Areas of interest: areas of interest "Logistics and Express Delivery"
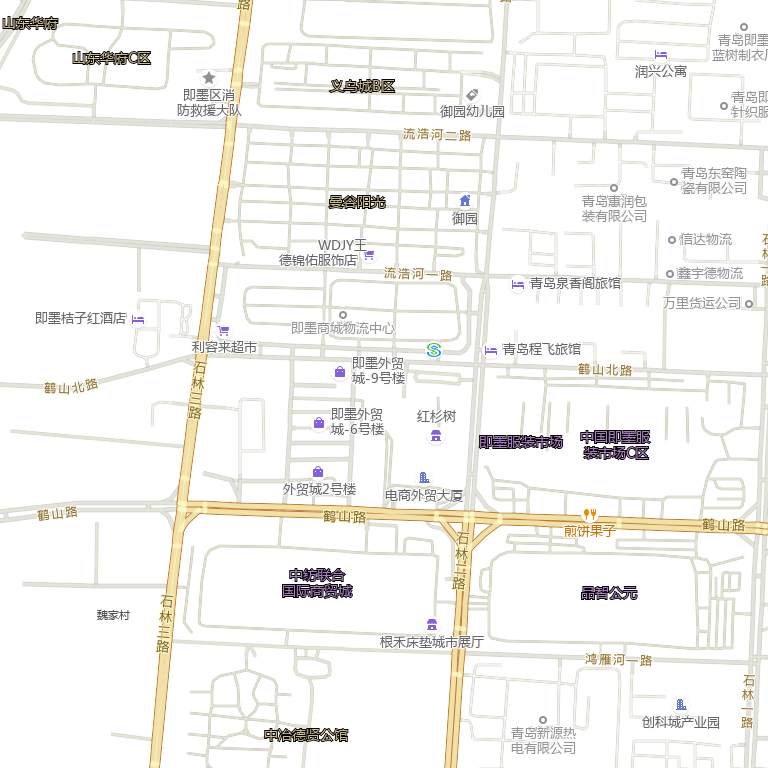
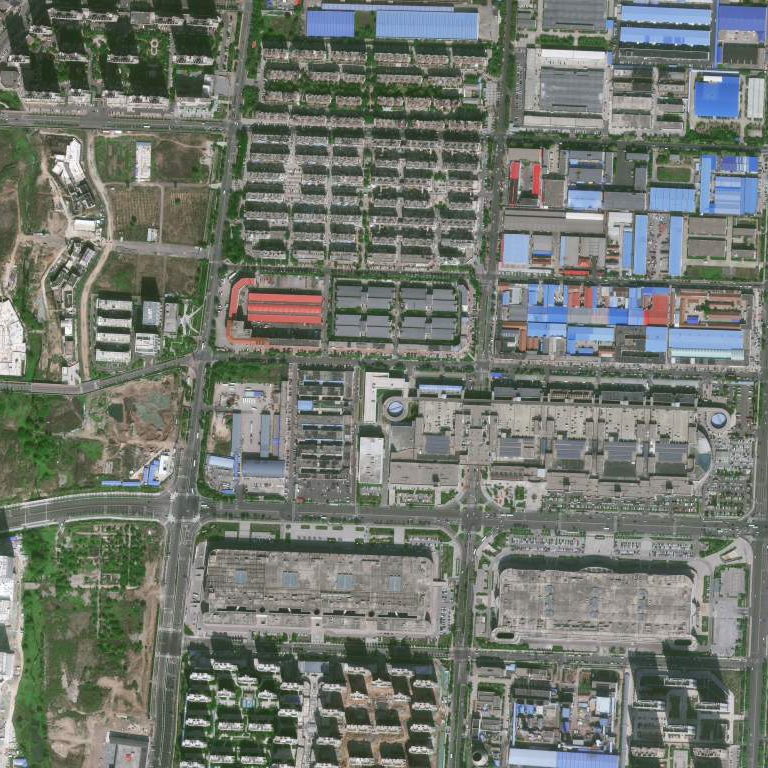